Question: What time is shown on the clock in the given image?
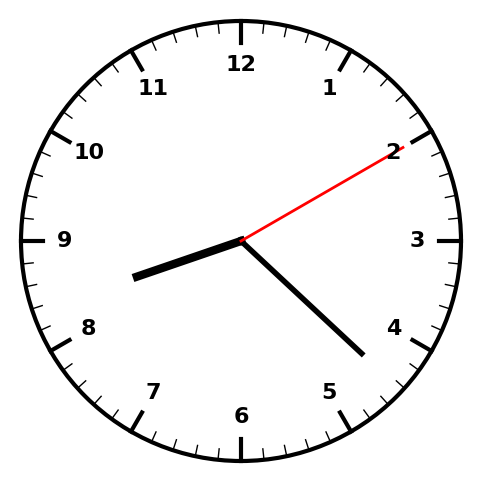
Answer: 08:22:10